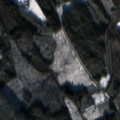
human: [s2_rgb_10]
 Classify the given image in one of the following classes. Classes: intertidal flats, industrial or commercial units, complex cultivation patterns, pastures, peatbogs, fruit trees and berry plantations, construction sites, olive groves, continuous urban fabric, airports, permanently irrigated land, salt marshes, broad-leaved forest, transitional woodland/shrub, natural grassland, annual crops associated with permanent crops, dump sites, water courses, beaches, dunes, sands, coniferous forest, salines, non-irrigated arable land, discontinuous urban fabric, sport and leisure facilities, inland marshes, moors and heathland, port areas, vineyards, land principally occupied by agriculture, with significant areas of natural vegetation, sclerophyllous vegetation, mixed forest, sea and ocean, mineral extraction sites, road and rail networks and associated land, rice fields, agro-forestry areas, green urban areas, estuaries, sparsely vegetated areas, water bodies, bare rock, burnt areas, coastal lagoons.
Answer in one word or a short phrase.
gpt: non-irrigated arable land, coniferous forest, mixed forest, transitional woodland/shrub